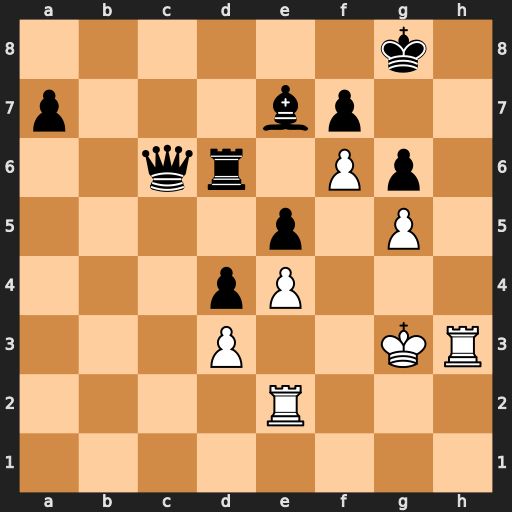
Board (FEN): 6k1/p3bp2/2qr1Pp1/4p1P1/3pP3/3P2KR/4R3/8
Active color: w
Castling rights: -
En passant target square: -
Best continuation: Reh2 Bxf6 gxf6 Rxf6 Rh8+ Kg7 R2h7#